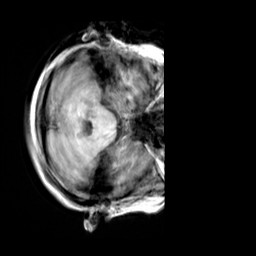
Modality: T1w
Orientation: axial
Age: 27
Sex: female
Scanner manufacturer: siemens
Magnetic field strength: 3 T
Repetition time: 2.3 s
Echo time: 0.00303 s